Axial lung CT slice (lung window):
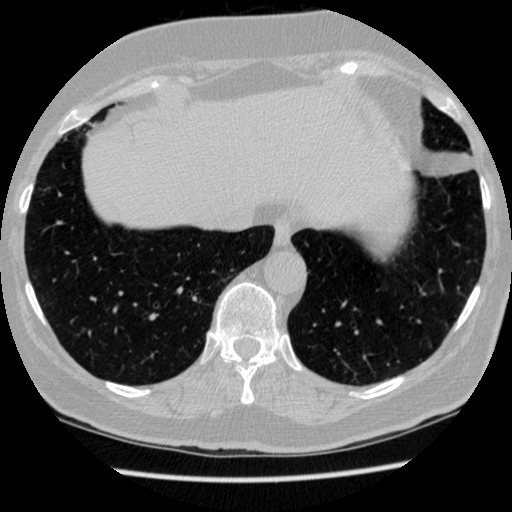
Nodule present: no